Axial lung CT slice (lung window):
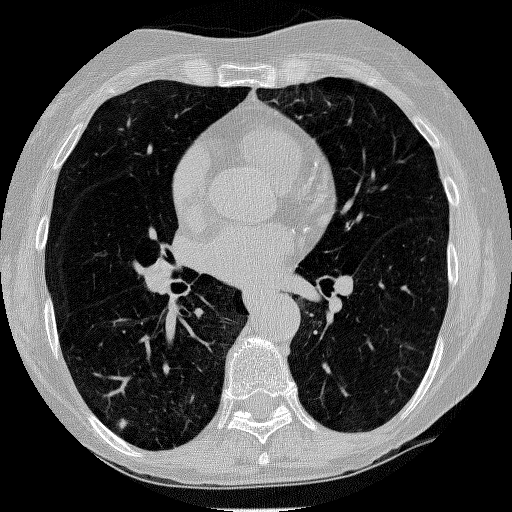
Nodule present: yes
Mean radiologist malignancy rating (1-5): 3.5